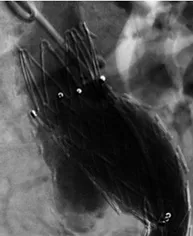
A. Angiogram following placement of aortic endograft shows a type I endoleak.
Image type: radiology (x_ray)